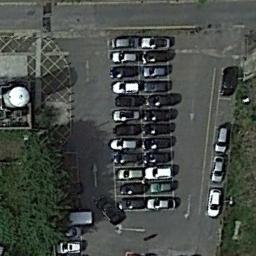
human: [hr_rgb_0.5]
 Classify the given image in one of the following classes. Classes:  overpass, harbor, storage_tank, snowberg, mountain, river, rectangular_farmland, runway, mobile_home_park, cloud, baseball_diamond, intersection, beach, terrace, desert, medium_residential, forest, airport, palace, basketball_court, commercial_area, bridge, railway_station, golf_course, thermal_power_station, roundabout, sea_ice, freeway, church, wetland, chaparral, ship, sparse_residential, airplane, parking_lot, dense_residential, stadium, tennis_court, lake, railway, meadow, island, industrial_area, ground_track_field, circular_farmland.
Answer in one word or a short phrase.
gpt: parking_lot